Current action and preconditions to check: trajectory_clear

Your task: For each precondition in the list above, predict whether it will hold at this action.

Consider the current scene as observed from the mobile robot's camera, and analyze the predicted future states of all dynamic agents (e.g., people, animals, vehicles, or any moving entities) within the NEXT SECOND.

IMPORTANT: Only answer "very likely" if you are absolutely certain—based on strong, clear evidence—that a dynamic agent will violate the precondition in the predicted future state. Do NOT answer "very likely" for unlikely, ambiguous, or low-probability risks.

Ask yourself for each precondition: Is there a high probability, with clear and convincing evidence, that the predicted future states of any dynamic agent will interfere with the predicted future state of the currently executing action within the NEXT SECOND, causing that precondition to fail?

Assess the risk level based on these predictions. Use "likely" or "very likely" if motions create a clear risk of interference.

Use "neutral" or "improbable" if agents are nearby but their predicted paths are clearly diverging or non-conflicting.

Failure Risk Categories: "very improbable", "improbable", "neutral", "likely", "very likely"

Answer Format: Output ONLY the probability_of_failure value from these categories: "very improbable", "improbable", "neutral", "likely", "very likely"

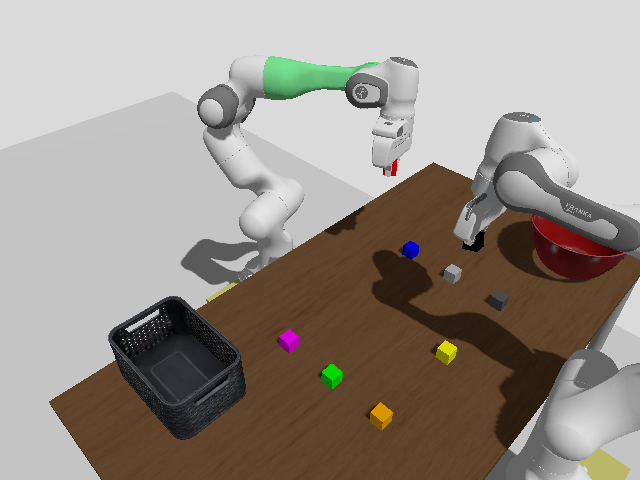

Answer: very improbable